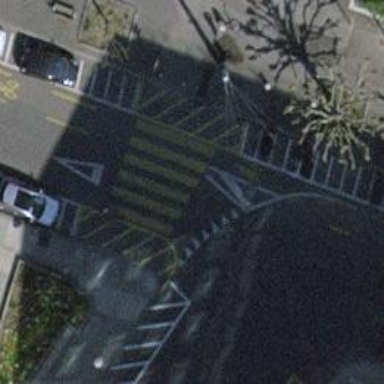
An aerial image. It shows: Marked zebra crossing with clear markings.